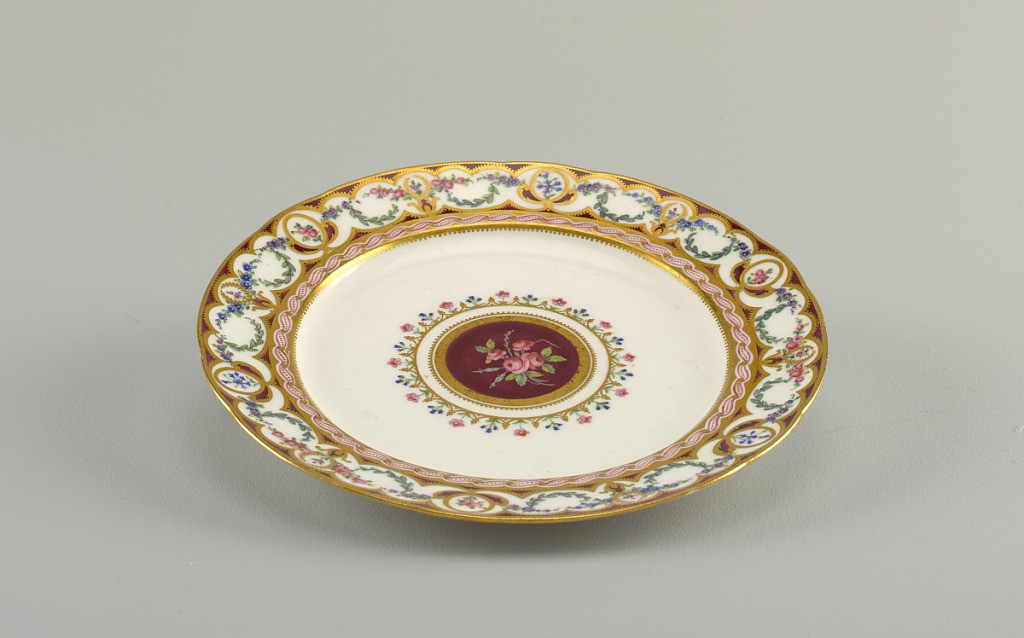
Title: Plate, from the "Eden" Service (One of Sixteen)
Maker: Sèvres Porcelain Manufactory, French, established 1756
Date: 1787
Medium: soft paste porcelain, vitreous enamel, gold
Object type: plate
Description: Circular molded plate with broad rim painted in purple ground with continuous enameled and gilded floral swags in blue, pink, and green, with gilded scallops. Center with floral border, gilded edge, and central spray ofroses against purple ground.